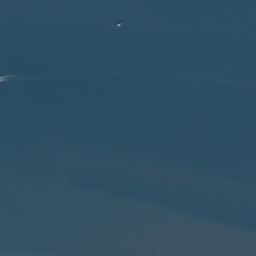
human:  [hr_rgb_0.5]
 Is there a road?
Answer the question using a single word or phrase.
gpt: yes

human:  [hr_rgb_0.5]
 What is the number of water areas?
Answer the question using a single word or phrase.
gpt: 3

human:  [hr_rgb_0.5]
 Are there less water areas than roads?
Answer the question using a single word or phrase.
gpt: no

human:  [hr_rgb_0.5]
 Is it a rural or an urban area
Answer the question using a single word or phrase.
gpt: rural

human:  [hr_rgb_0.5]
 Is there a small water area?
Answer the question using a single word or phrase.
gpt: no

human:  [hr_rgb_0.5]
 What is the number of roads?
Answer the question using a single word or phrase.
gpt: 2

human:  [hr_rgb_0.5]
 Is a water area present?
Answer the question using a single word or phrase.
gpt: yes

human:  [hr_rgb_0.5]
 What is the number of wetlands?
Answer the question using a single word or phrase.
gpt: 2

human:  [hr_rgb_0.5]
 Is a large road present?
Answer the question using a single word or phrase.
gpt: no

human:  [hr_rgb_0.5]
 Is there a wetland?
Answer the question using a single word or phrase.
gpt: yes

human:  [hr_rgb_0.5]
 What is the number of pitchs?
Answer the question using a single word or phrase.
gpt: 1

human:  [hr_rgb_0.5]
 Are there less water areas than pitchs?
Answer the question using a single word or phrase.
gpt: no

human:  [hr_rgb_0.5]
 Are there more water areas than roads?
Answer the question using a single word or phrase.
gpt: yes

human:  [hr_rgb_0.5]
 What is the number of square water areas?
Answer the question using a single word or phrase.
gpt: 0

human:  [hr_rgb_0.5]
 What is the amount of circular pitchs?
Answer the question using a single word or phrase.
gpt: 0

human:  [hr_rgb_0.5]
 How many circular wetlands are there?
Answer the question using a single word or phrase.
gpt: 0

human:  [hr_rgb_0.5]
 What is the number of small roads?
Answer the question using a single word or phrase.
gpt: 2

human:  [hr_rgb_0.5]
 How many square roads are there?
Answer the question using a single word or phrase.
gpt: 0

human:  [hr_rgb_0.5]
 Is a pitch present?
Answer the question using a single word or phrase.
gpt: yes

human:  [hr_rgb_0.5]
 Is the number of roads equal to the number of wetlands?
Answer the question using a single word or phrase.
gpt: yes

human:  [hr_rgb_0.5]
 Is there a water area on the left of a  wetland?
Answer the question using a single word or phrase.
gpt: no

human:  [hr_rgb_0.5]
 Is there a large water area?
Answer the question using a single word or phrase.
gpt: yes

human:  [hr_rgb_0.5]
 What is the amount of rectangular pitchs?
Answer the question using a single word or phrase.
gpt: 1

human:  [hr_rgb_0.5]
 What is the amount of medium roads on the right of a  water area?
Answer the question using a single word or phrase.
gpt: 0

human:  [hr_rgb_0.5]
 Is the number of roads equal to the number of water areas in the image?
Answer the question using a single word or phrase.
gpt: no

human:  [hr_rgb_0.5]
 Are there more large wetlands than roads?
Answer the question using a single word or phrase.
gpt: no

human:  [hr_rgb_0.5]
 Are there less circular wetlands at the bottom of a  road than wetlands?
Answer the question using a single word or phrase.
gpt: yes

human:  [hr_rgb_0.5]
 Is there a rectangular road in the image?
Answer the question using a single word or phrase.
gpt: no

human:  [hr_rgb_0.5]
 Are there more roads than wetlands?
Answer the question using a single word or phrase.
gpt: no

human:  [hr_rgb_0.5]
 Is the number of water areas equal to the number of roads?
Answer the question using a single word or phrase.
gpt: no

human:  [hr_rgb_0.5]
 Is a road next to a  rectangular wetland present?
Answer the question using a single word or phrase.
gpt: no

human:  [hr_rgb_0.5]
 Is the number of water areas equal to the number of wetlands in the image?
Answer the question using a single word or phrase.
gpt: no

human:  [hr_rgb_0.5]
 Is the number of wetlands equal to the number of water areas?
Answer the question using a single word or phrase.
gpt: no

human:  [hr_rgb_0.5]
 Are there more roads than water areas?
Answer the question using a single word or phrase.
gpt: no

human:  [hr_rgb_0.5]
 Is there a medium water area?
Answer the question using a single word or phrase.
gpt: no

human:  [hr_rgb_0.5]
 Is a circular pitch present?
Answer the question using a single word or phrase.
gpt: no

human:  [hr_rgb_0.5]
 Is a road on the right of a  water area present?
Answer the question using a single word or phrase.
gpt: yes

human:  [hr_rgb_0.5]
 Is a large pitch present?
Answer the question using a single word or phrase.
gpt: yes

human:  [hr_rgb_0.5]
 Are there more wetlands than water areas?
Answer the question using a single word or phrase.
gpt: no

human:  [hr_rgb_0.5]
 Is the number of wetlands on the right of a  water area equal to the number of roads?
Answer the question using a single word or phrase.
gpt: yes

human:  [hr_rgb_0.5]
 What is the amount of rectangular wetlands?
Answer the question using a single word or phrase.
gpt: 0

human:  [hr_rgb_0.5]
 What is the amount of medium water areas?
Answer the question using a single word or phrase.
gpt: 0

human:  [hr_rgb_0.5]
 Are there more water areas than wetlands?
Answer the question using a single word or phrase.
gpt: yes

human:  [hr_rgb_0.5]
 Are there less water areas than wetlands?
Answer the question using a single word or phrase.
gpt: no

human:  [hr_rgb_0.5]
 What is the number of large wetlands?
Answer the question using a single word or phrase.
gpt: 2

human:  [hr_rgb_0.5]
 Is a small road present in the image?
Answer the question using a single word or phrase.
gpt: yes

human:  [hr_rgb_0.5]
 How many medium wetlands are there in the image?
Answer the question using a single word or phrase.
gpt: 0

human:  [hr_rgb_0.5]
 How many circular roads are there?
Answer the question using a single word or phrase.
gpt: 0

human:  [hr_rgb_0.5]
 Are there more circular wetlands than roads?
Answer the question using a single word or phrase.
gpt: no

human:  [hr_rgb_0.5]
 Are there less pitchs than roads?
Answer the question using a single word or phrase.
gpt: yes

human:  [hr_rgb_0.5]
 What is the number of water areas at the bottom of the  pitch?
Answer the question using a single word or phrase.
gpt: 0

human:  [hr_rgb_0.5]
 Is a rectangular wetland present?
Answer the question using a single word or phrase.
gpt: no

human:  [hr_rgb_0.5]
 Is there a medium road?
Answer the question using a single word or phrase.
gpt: no

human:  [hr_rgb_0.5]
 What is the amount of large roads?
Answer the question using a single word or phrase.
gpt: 0

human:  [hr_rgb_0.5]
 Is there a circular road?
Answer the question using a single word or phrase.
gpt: no

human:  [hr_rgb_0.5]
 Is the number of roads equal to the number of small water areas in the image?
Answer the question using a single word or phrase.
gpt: no

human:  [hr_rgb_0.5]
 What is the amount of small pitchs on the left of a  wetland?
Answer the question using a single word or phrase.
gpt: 0

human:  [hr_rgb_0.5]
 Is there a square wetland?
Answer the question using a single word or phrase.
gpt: no

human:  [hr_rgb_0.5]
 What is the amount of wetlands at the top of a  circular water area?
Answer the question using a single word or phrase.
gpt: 0

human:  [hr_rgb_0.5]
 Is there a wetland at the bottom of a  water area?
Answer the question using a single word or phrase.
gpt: yes

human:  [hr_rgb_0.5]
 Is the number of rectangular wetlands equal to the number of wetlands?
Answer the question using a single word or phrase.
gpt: no

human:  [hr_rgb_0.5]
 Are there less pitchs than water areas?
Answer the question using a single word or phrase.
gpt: yes

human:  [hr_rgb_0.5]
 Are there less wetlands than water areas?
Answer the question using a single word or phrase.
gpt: yes

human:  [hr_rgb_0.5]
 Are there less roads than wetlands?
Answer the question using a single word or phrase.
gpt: no